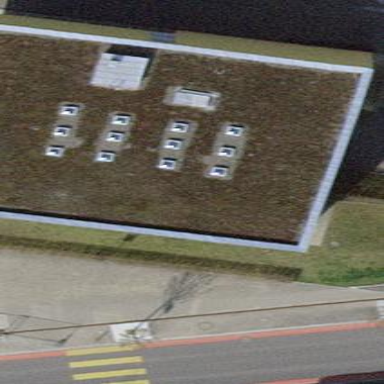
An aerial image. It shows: School building with school amenities.